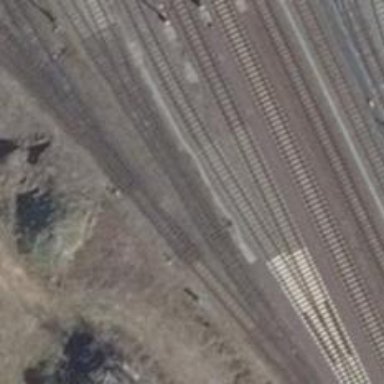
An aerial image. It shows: Railway switch.